Question: I add a 'custom option' for my product.
'Input type' for 'custom option' is
To avoid dropdown and display date picker in product page I change:
'Use JavaScript Calendar to "yes"' in 'System > Configuration > Catalog > Catalog > Date&Time Custom Options >'
But the 'datepicker gives date only' not time. 'I need date and time.'The drop down box for select time is still shown. I want avoid this dropdown.
Is there any way to give the datepicker both date and time.

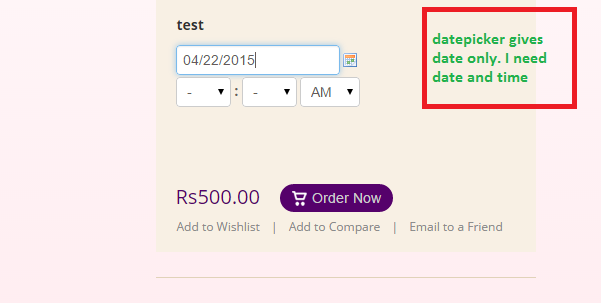
Answer: Set 'input type' for 'custom option' to 'Date'.
And in file change the code as below
'''
var calendarSetupObject = {
inputField : "' . $this->getId() . '",
ifFormat: "%Y-%m-%e %H:%M:%S", //changed line
showsTime: true, //changed line
button : "' . $this->getId() . '_trig",
align : "Bl",
singleClick : true,
'''
Now we can select both date and time from the date picker and can avoid the drop down for time.